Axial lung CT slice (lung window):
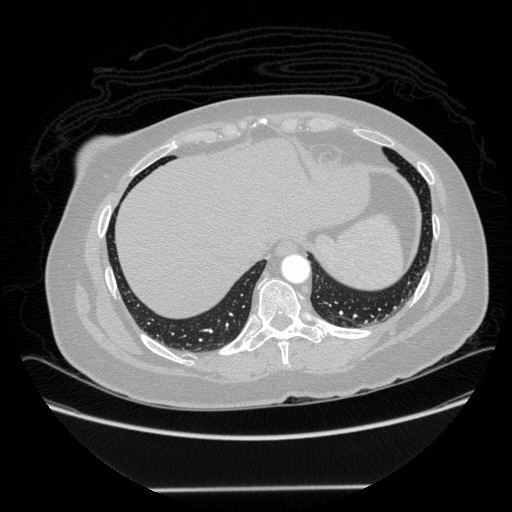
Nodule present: no